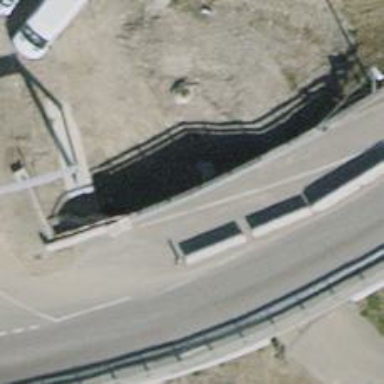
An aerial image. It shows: Footway with asphalt surface passing through tunnel.